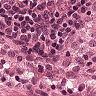
Metastatic tissue present: no